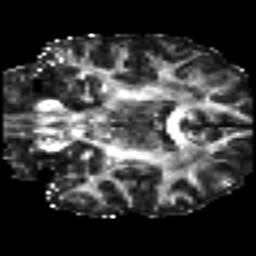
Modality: FA
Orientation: coronal
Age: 21
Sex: female
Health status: healthy
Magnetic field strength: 3 T
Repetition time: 8.4 s
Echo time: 0.0926 s